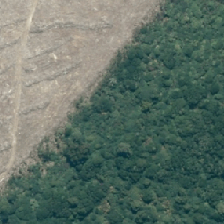
Land cover: broadleaved_indigenous_hardwood